Question: I'm developping an application for custom menu navigation in restaurants. I have finished my demo app for presentation purpose. My app contains a bunch of images that i added to the resource file. Now i want to create a short installation that gives people the opportunity to add their own images & menuitems to the App at runtime. Here's a screen of my app:

The images would be located on an AzureBlobStorage. A person will be able to give a unique key ( GUID ), the app would then connect to the azure MobileServices where a database is located, containing all the MenuItems ( Name, Category, ImageName,... ) and map it to it's own local SQL lite database. The images are .PNG files with 2 different dimensions. ( 150x150 & 1072x611 )
My question would be, what is the best approach for adding images to the application once the .APK has been created without losing speed?
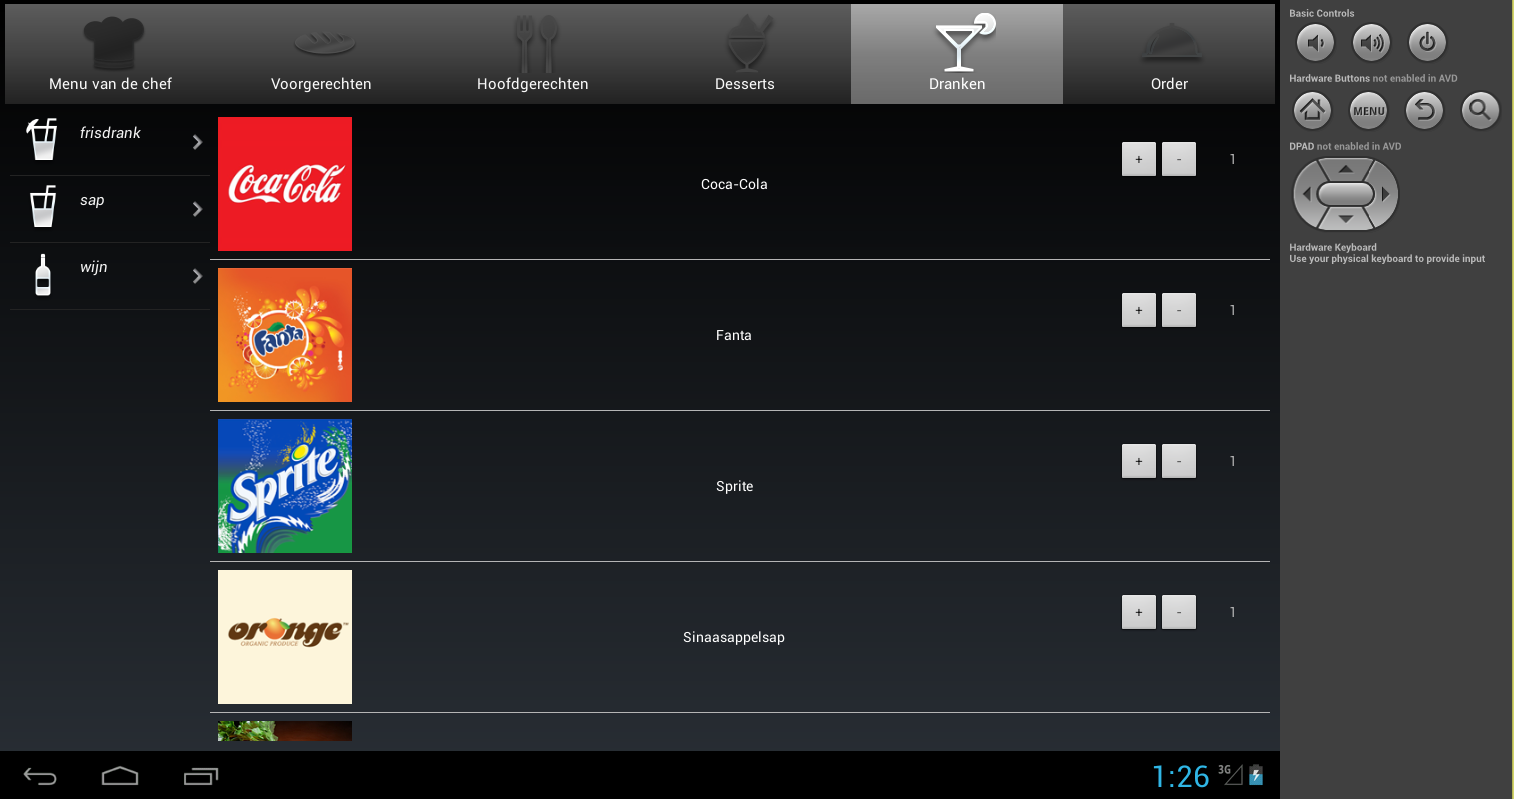
Answer: Nothing you can do about the speed of retrieving from Azure (short of selecting a cloud service based on performance but Azure is probably as good as any) and assuming your SQL code is efficient, the Q becomes where and how to store/retrieve and how to keep the UI responsive as you download and install the images.
I would store in private storage since it's generally much higher performance than SDCard and has fewer unknowns.
You should also scale down the bigger images to the minimum resolution that still works on your highest resolution target devices for your UI. Remember that a bitmap in memory takes x*y*4 bytes by default which is about 2.6MB each in your case.
<URL>
I assume that the main UI you have shown is a 'ListView' of some sort so you should be implementing lazy loading of the images and definitely recycling them in 'getView()' in your underlying adapter.
<URL>
There is not much you can do about the speed to download from the cloud so you should be doing that on a background thread, e.g. 'AsyncTask', and using placeholder images in your list view until the actual image is downloaded. Use 'notifyDataSetChanged()' on your adapter to let the list view know that there's been a change.
<URL>
<URL>
Finally, if you really want a good Android OOP solution, consider implementing a content provider.
<URL>
<URL>